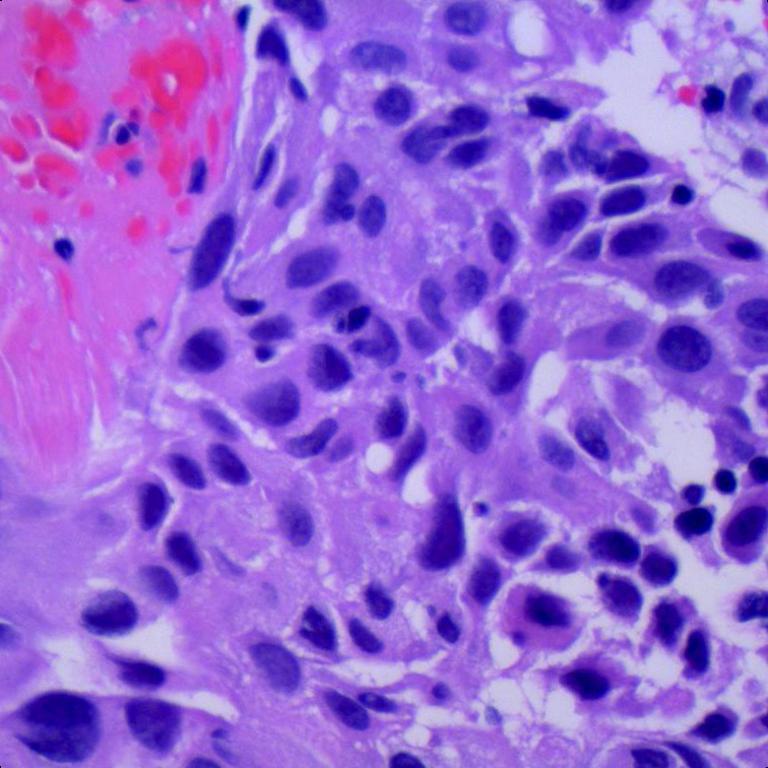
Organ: lung
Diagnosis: squamous carcinomas